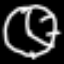
Label: clock